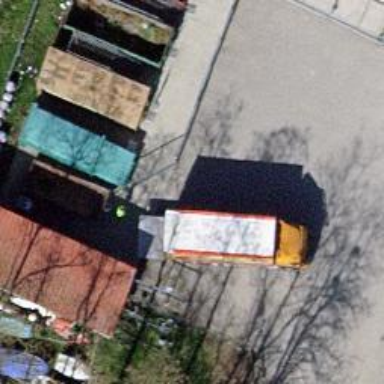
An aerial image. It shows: Recycling facility.